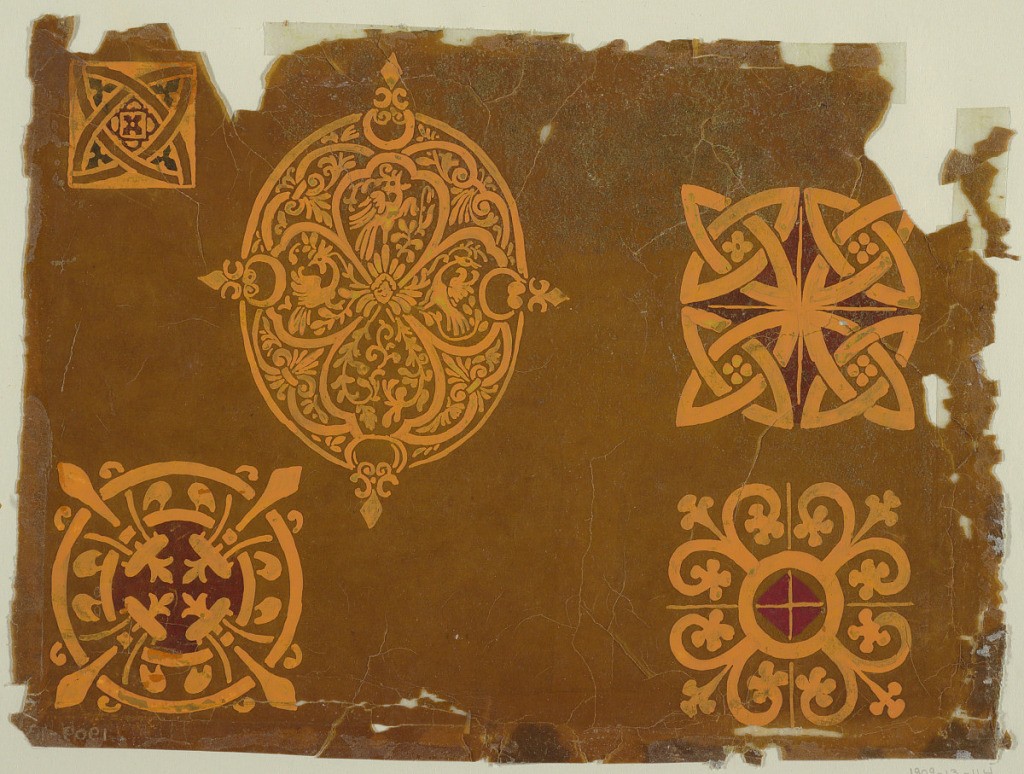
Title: Design for Motifs for Woven Fabrics
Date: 1825–1850
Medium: Brush and lateritious yellow, purple gouache on oily tracing paper
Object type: Drawing
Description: Top left: a square with two intertwined pointed ovoids with Gothic filling motifs. Top center: probably a copy of an ovoidal plate of the late 16th century with three birds and boughs in heart-shaped panels; in a cross scheme showing a head in the center. Top right: motif composed of four squares with two intertwined pointed ovoids each. Bottom left: four fleurs-de-lis stuck through a circular band. Bottom right: motif composed of a circle from which four tree palmettes rise; a lozenge and a cross in the center.